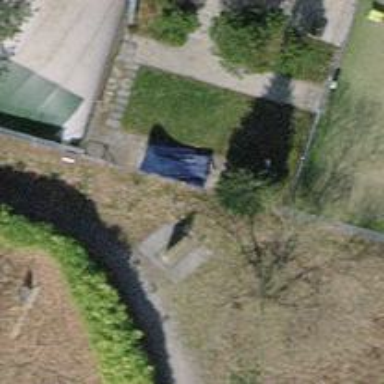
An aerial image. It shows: Bench for seating.